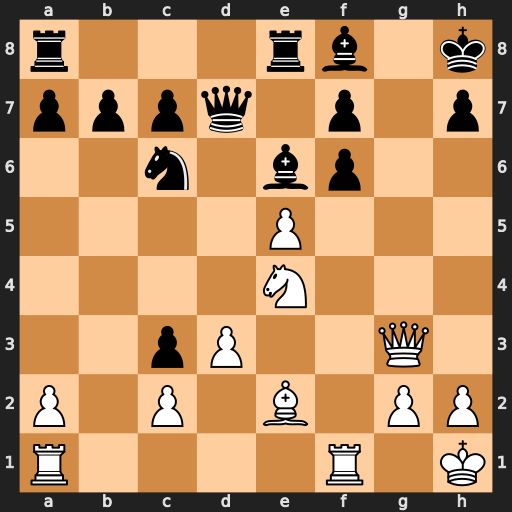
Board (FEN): r3rb1k/pppq1p1p/2n1bp2/4P3/4N3/2pP2Q1/P1P1B1PP/R4R1K
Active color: w
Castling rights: -
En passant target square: -
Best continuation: Nxf6 Be7 Nxd7